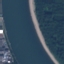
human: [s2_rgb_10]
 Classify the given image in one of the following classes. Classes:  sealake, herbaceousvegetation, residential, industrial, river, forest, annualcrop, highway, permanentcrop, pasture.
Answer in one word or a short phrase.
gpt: River